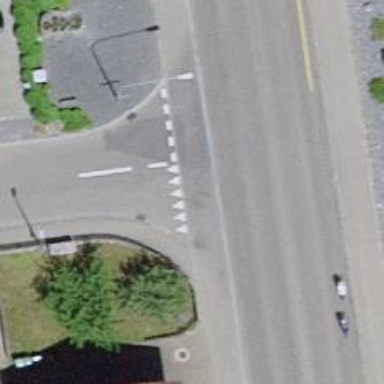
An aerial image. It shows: Road with "give way" sign.